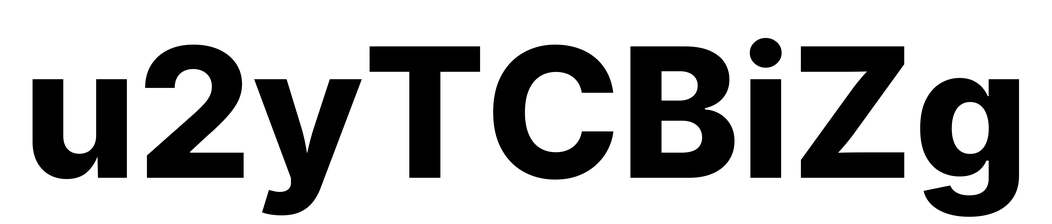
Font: Inter_ExtraBold